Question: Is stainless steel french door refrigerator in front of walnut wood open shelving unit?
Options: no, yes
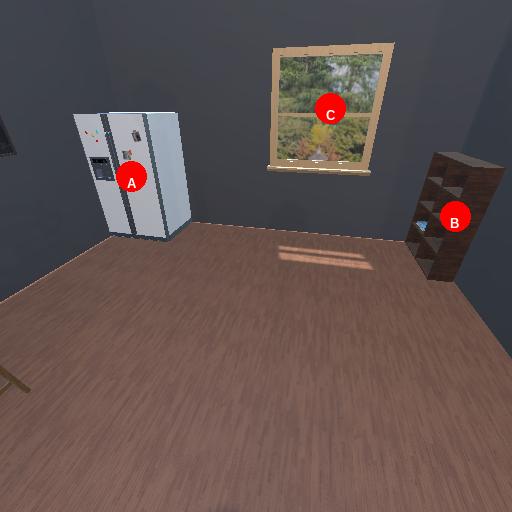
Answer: no